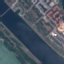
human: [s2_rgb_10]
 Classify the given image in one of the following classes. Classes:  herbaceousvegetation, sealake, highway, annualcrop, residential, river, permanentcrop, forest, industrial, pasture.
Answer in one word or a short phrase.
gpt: River